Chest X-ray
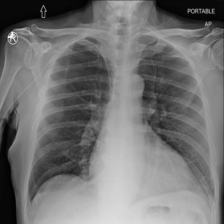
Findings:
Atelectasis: negative
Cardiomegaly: positive
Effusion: negative
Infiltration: negative
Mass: negative
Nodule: negative
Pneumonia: negative
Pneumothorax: negative
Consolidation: negative
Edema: negative
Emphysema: negative
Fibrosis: negative
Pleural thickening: negative
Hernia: negative